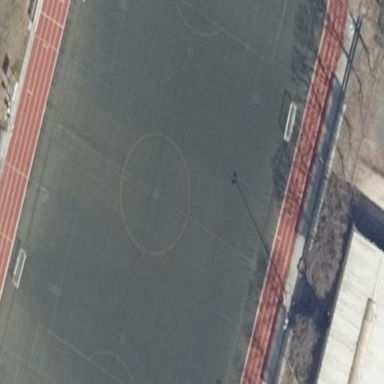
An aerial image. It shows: Grass pitch used for soccer.